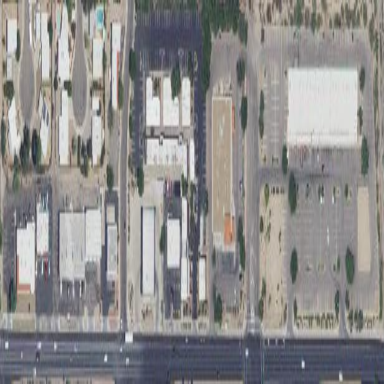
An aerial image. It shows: Commercial area.